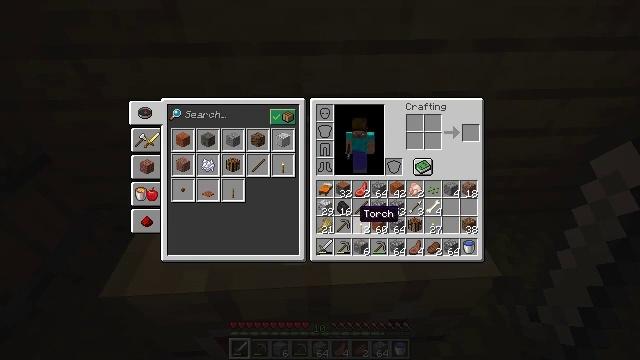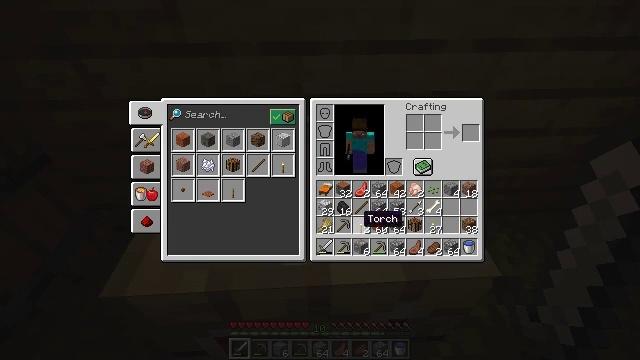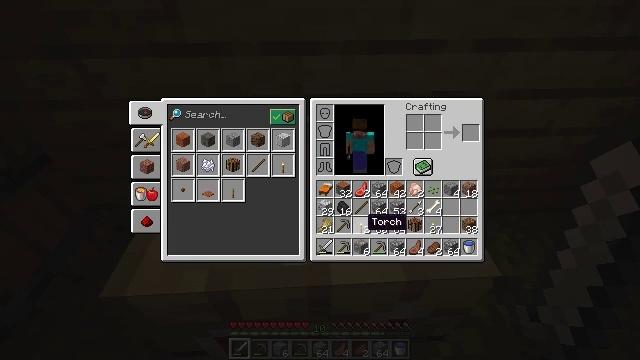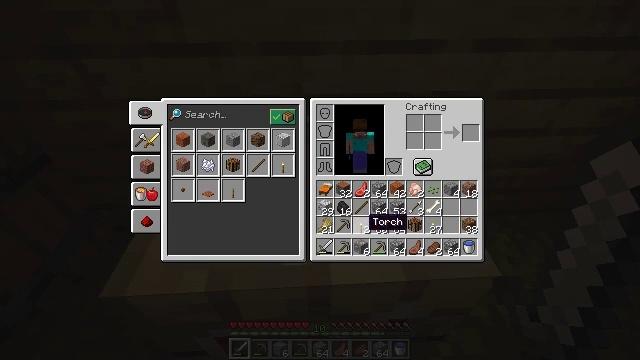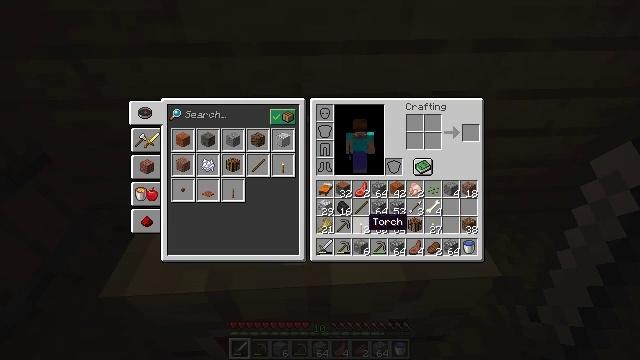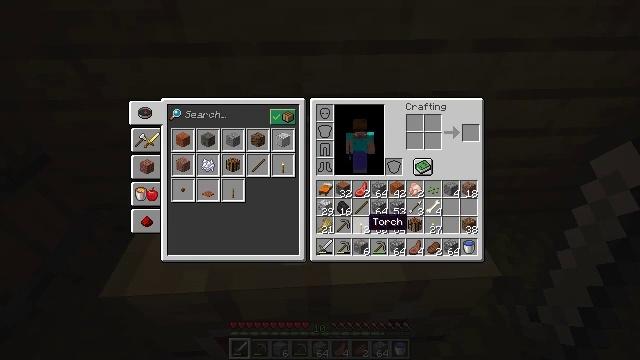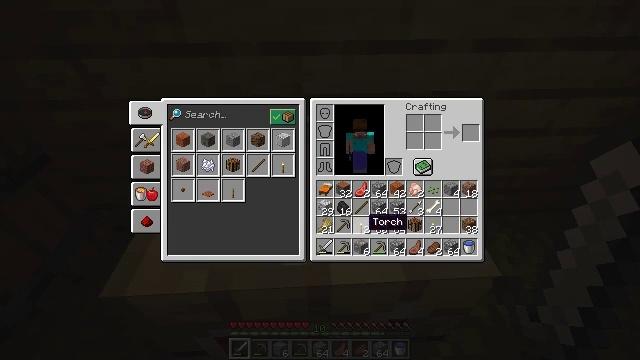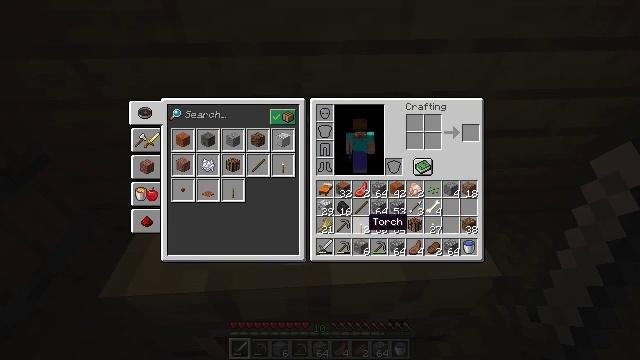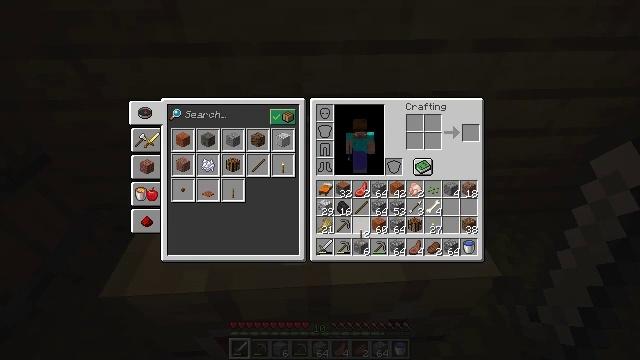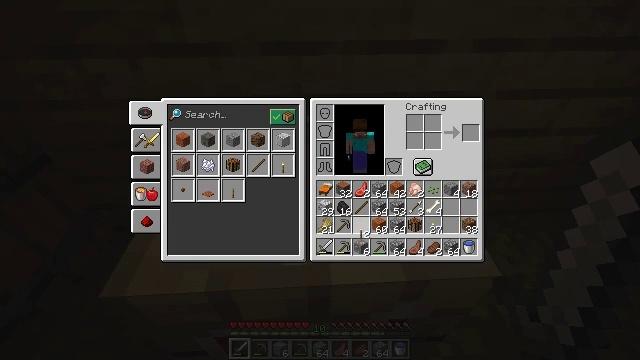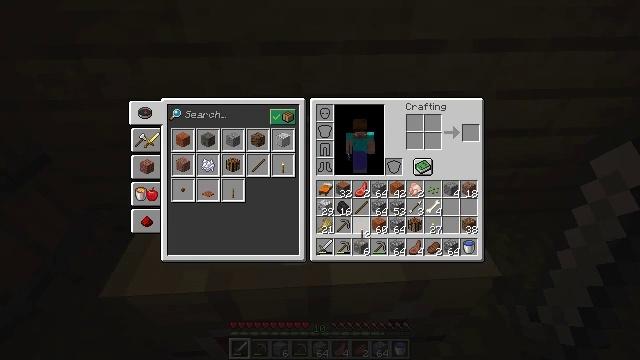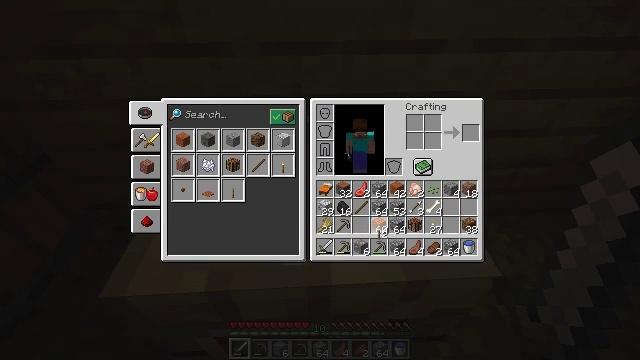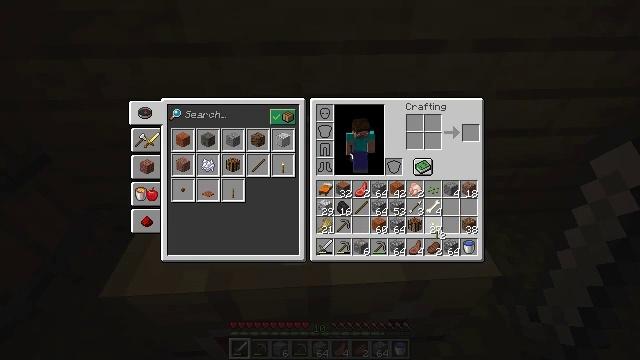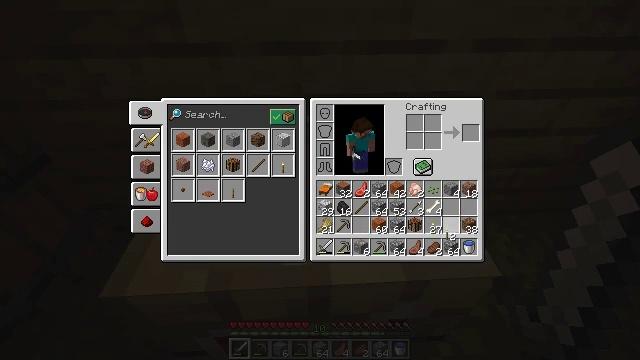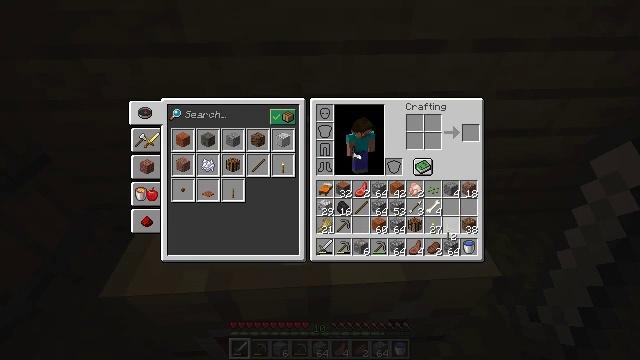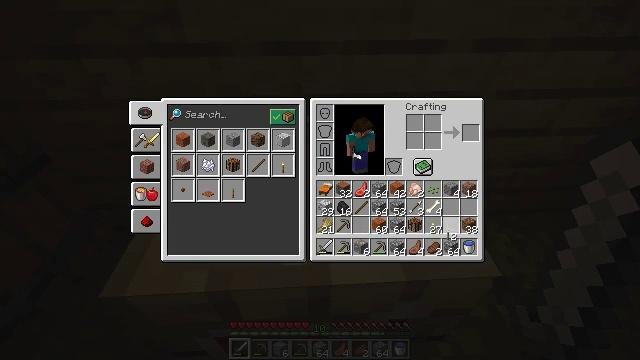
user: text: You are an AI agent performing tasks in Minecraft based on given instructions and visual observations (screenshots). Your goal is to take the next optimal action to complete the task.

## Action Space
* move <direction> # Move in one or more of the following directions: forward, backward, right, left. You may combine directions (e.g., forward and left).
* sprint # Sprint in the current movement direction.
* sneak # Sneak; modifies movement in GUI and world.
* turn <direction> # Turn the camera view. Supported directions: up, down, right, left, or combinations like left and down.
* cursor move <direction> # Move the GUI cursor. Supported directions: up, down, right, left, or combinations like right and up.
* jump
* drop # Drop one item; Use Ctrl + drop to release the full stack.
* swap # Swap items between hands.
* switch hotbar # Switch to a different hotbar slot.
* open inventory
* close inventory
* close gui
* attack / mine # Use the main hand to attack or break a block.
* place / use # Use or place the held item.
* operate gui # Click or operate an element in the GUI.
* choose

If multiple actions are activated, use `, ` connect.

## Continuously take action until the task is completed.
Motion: motion action
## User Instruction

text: Attack the fletching table to break it.
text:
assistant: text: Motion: no_op
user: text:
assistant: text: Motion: no_op
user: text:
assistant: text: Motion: no_op
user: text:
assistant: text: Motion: no_op
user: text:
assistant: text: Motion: no_op
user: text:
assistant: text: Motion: no_op
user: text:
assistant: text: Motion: no_op
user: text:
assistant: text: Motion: operate gui
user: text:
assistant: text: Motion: operate gui
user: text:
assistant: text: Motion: operate gui
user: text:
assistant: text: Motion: cursor move right
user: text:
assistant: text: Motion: cursor move right
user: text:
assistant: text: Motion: cursor move right
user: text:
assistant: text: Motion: no_op
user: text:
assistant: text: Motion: no_op
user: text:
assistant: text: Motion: no_op
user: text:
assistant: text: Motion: no_op
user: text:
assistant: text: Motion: no_op
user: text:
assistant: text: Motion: no_op
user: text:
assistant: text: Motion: no_op
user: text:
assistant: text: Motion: no_op
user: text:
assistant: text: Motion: no_op
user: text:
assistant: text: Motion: no_op
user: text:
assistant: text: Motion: no_op
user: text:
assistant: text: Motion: operate gui
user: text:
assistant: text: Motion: operate gui
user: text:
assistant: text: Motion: operate gui
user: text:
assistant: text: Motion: no_op
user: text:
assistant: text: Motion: no_op
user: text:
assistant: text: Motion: no_op